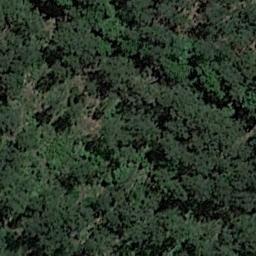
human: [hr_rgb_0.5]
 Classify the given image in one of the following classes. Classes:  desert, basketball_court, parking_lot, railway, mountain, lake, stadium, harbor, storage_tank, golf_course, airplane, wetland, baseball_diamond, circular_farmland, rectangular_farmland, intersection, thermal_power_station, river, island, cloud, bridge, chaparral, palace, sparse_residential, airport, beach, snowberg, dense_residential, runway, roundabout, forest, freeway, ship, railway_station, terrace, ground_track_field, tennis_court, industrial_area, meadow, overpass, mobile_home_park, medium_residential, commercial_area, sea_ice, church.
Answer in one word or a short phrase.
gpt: forest